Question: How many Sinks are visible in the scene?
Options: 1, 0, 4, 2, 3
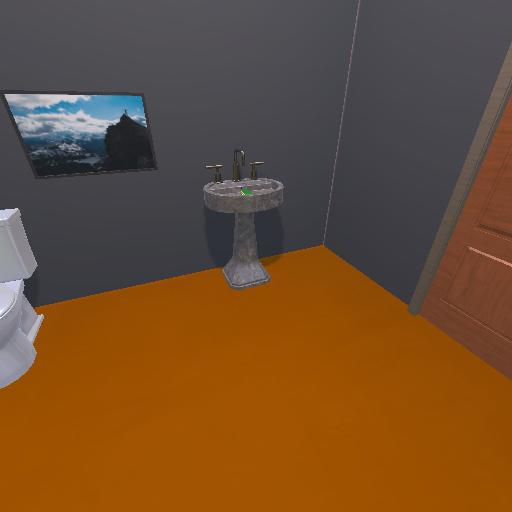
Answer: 1